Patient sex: M
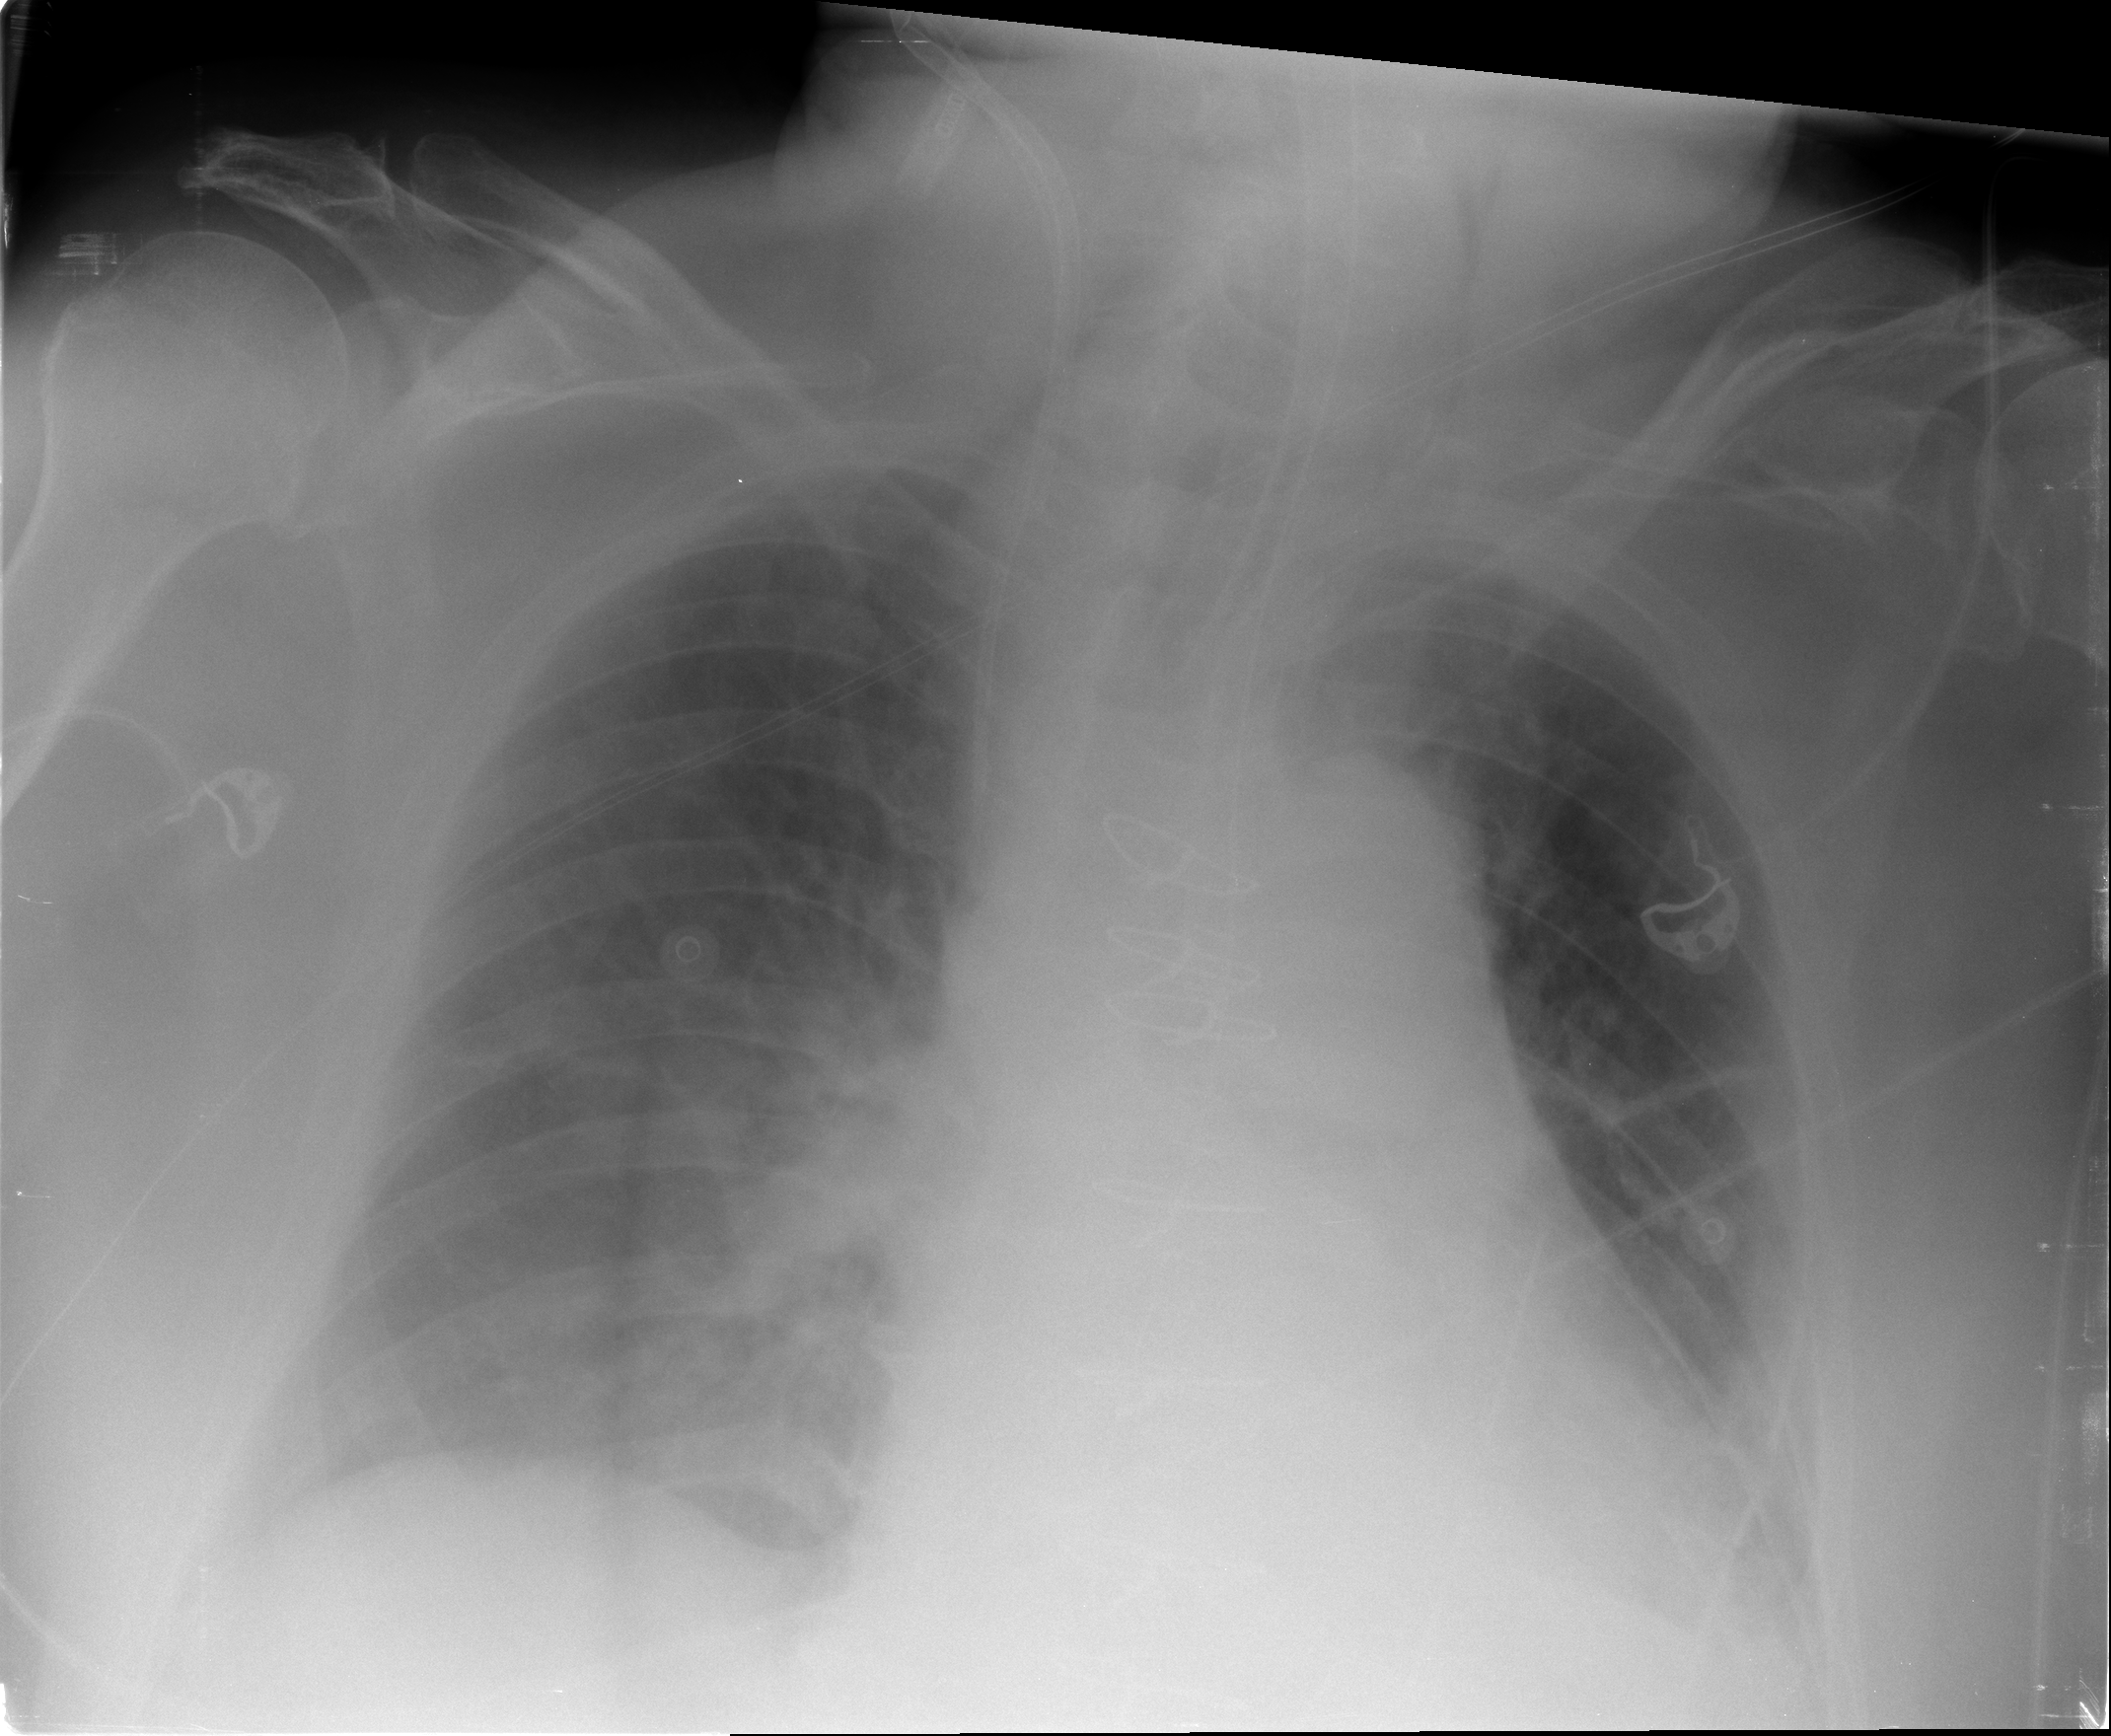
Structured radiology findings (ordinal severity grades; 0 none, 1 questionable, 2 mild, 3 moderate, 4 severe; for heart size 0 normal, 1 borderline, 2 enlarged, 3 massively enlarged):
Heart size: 0
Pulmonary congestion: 2
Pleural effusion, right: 1
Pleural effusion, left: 2
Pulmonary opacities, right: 0
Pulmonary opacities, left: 0
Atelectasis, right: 0
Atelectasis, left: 0